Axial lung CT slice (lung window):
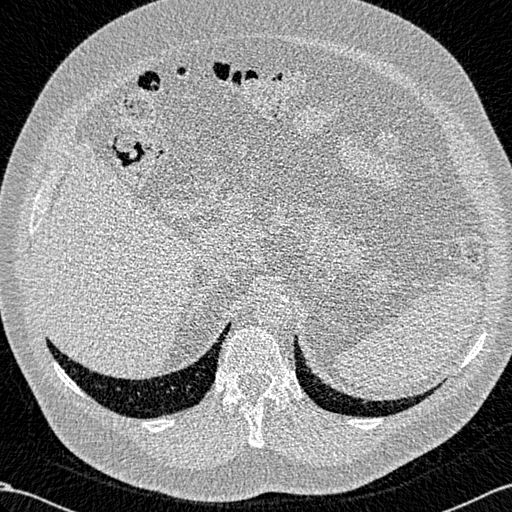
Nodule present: no